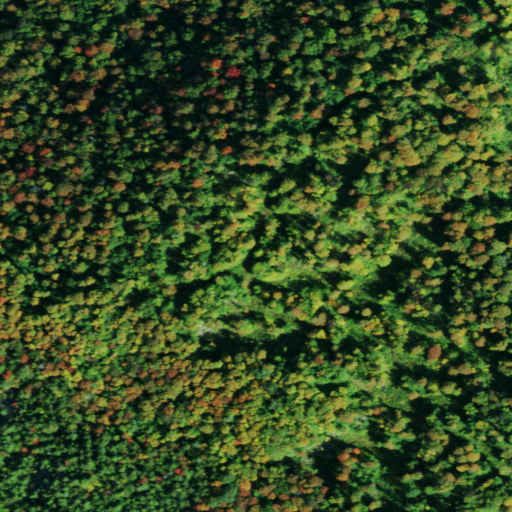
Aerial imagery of mountain in New York named Upper Pine Mountain containing deciduous forest and evergreen forest